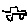
Label: car